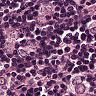
Metastatic tissue present: yes